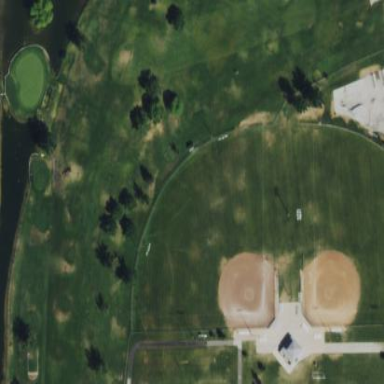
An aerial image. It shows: Baseball pitch for leisure land.